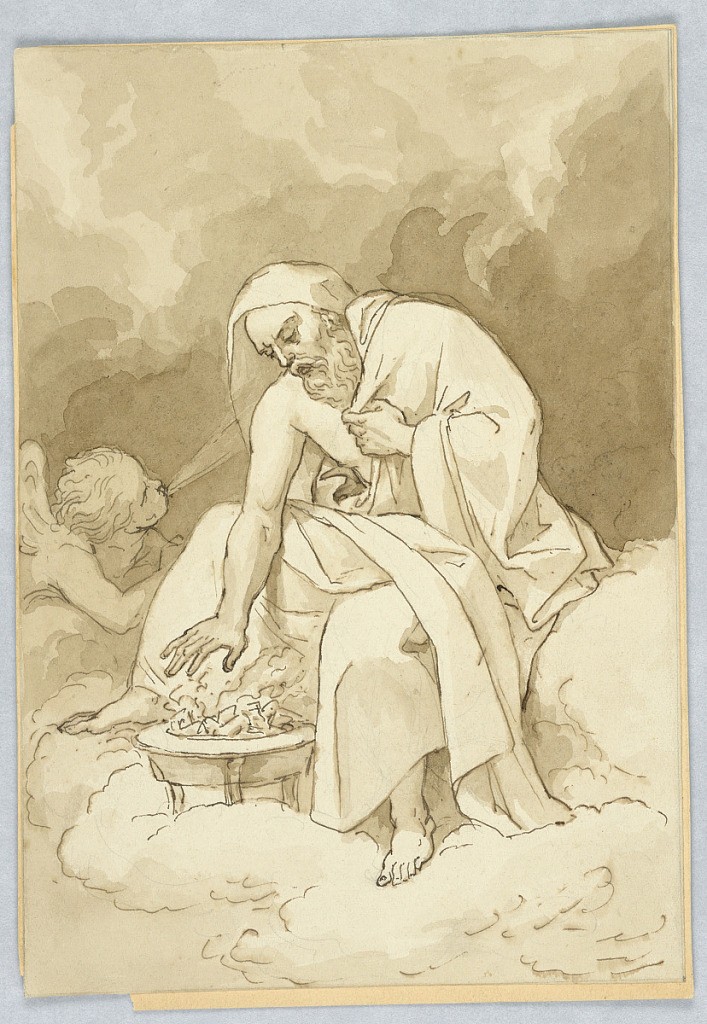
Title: Winter
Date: ca. 1800
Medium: Pen and ink, brush and wash on paper
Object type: Drawing
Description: An allegorical figure of winter, a seated old man, warms himself by a fire. Nearby a figure blows cold wind.